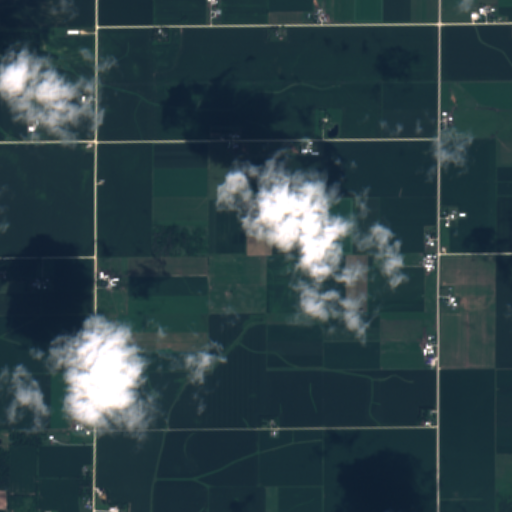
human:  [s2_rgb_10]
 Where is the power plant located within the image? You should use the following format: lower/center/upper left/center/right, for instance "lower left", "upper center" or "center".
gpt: There is no power plant in the image.